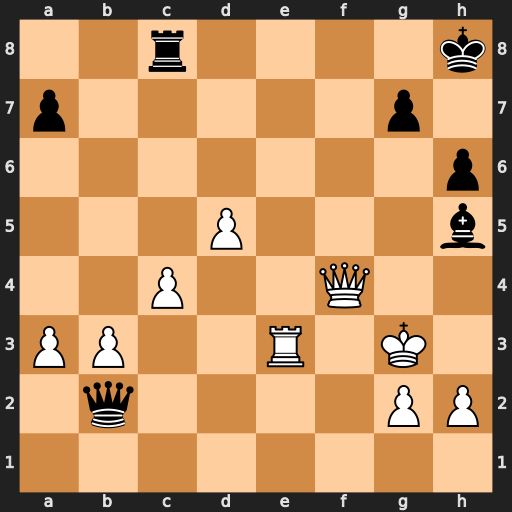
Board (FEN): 2r4k/p5p1/7p/3P3b/2P2Q2/PP2R1K1/1q4PP/8
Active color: w
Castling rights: -
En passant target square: -
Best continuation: Qf5 Re8 Rxe8+ Bxe8 Qf8+ Kh7 Qxe8